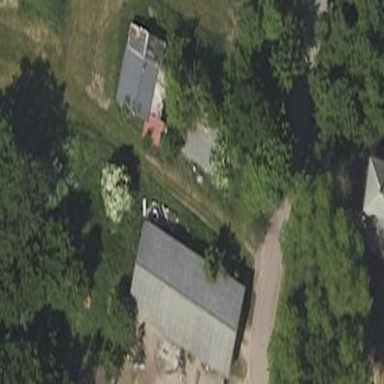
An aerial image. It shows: Gabled grey-colored farm auxiliary building with the roof oriented along its structure.